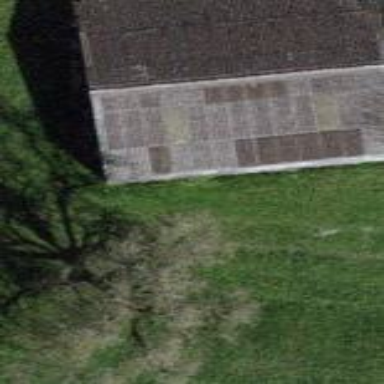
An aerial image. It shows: Building with tile roof.